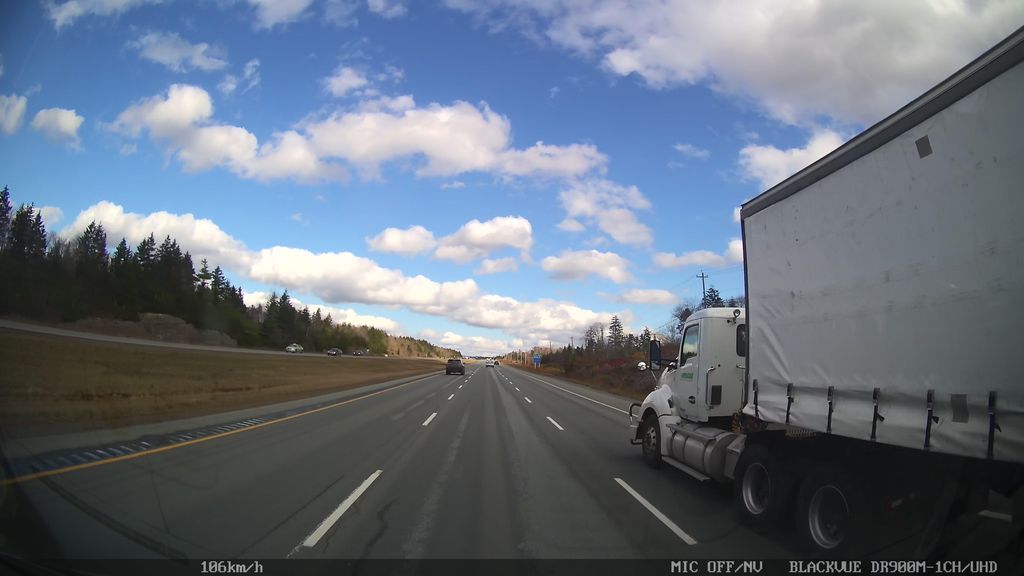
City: halifax